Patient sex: M
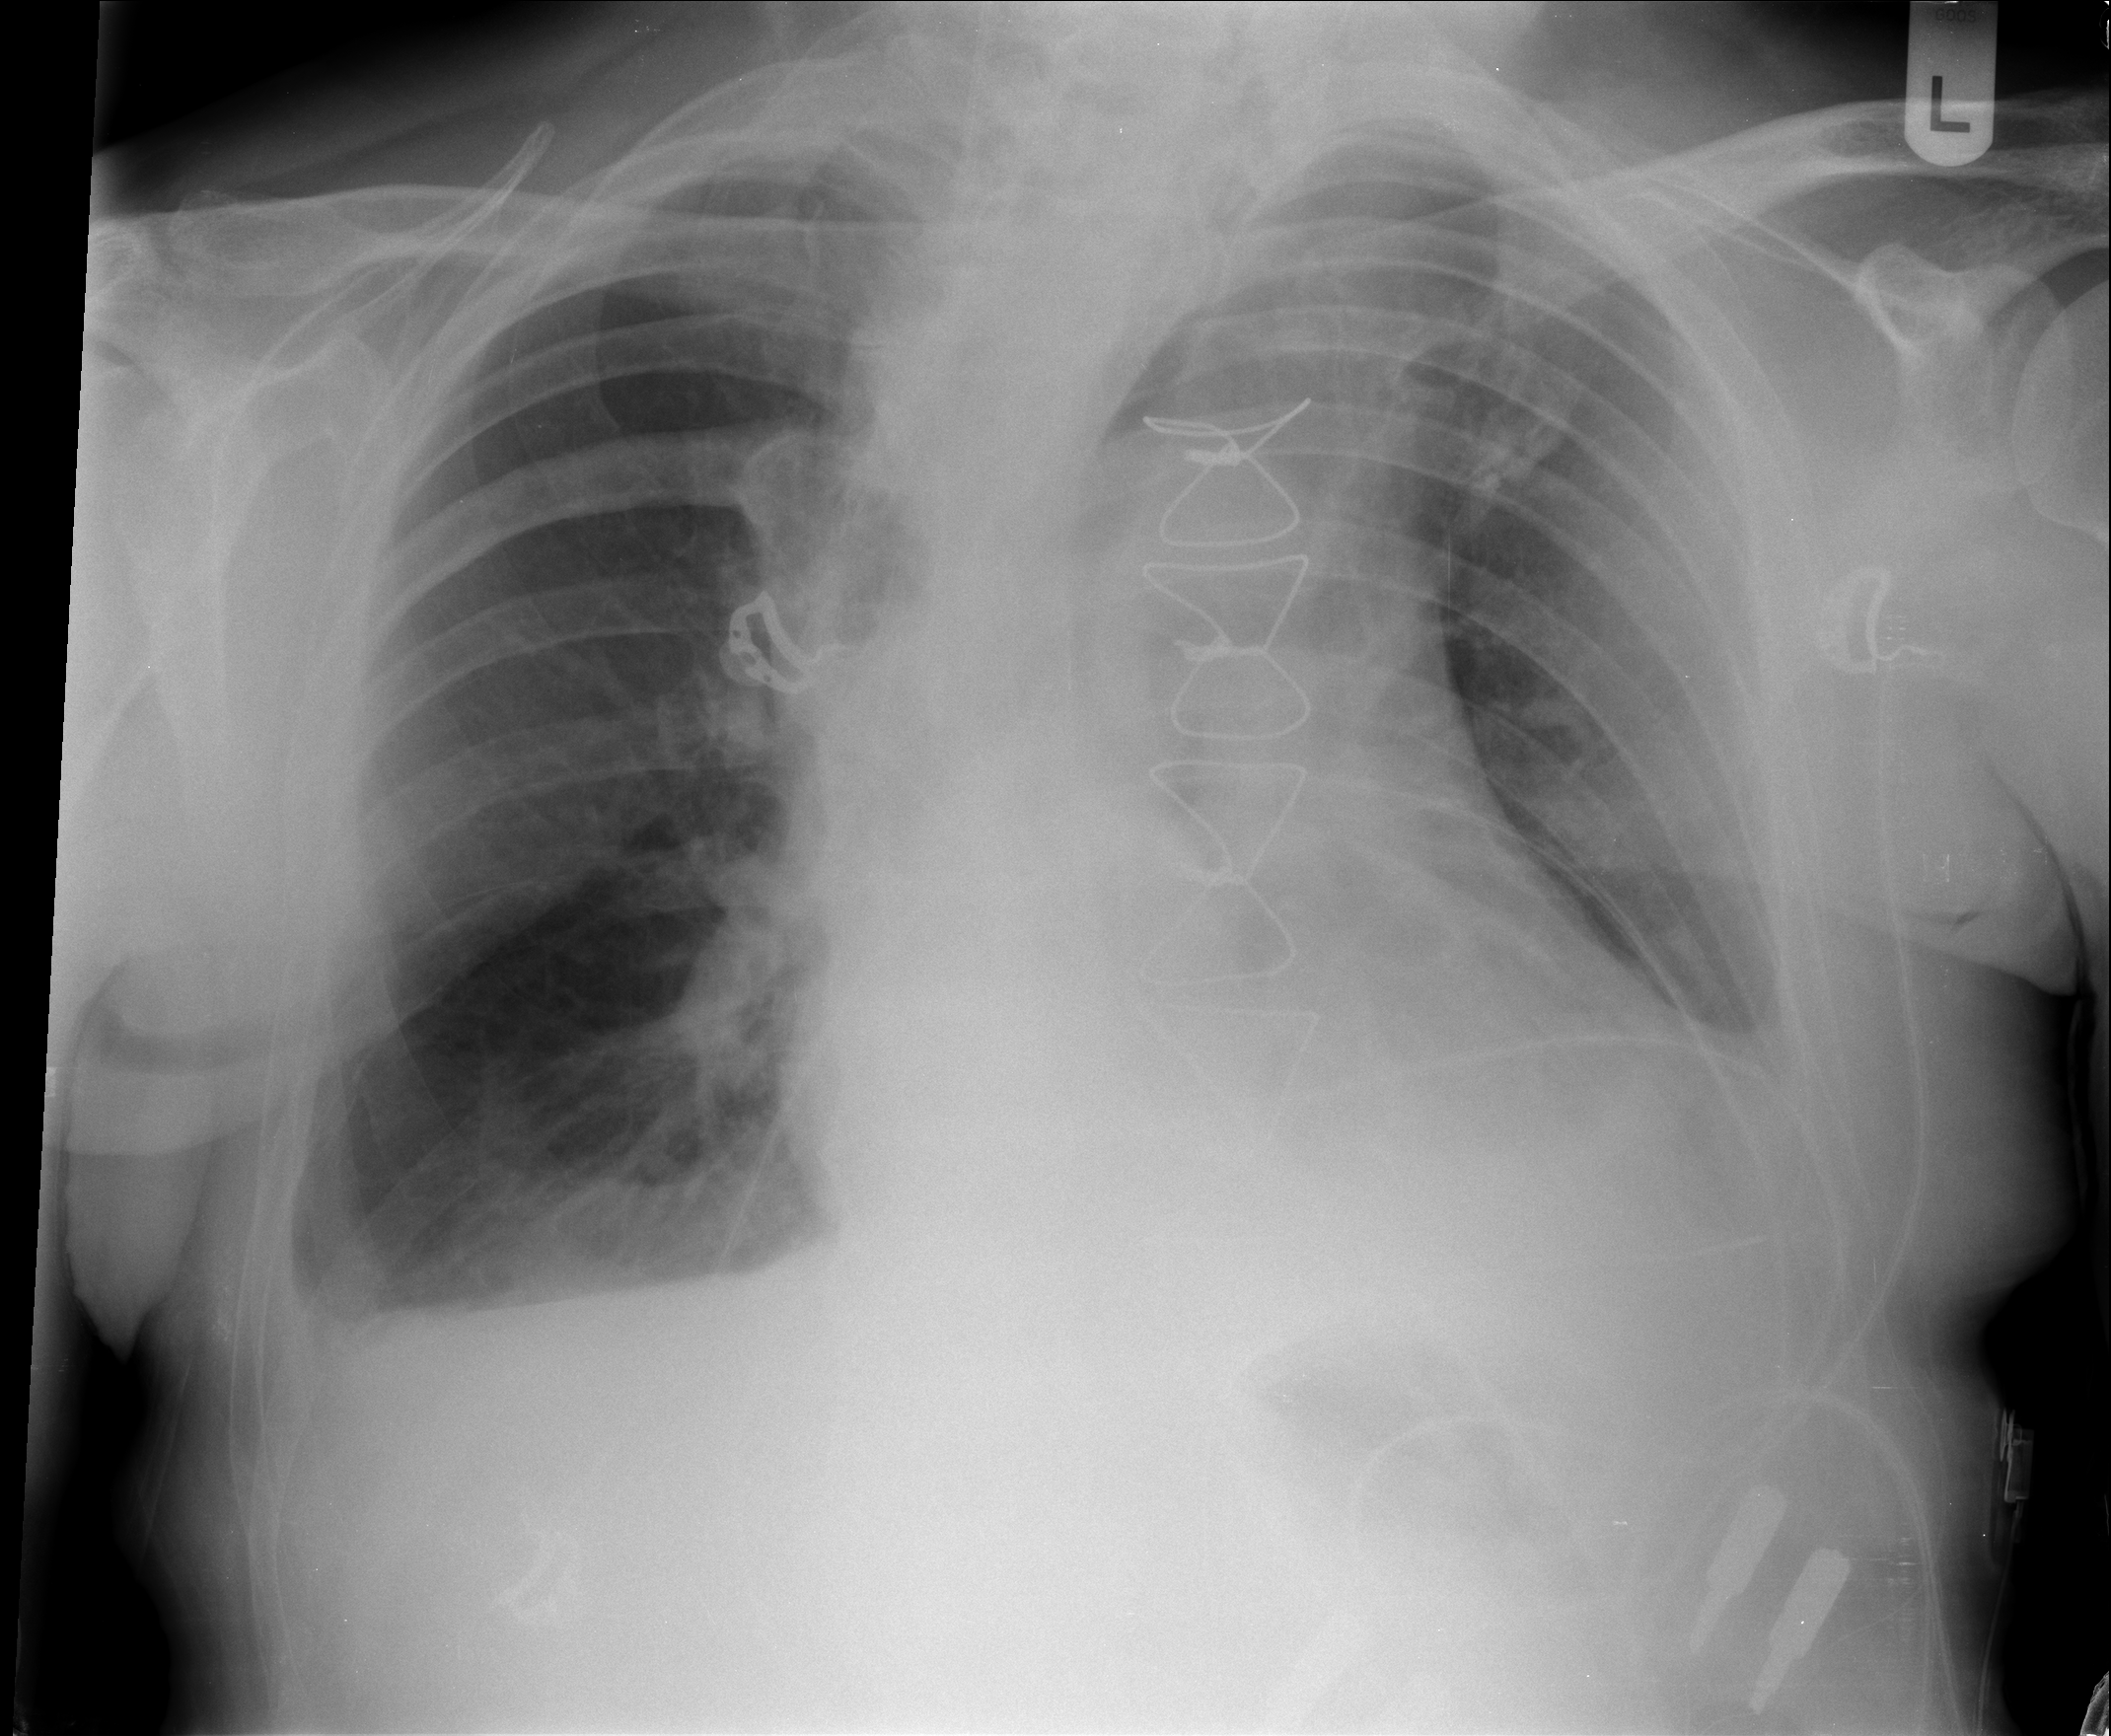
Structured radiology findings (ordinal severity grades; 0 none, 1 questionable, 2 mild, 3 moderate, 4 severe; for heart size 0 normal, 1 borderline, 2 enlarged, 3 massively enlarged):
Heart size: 2
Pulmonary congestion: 0
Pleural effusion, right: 2
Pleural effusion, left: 2
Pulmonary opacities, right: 0
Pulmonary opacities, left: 0
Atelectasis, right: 2
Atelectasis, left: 2